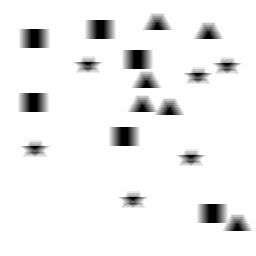
Squares: 6
Triangles: 6
Stars: 6
Total shapes: 18